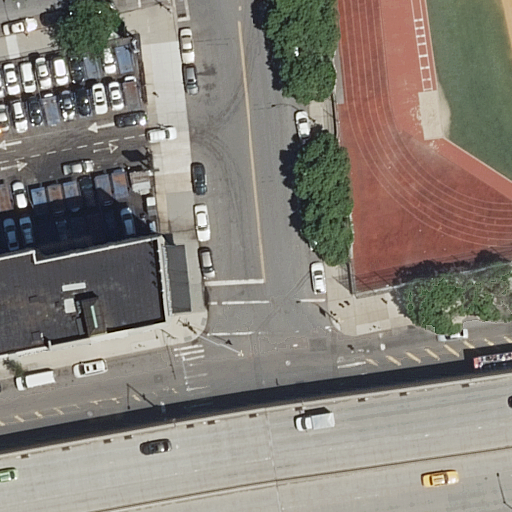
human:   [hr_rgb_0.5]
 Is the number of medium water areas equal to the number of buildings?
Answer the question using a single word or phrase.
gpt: no

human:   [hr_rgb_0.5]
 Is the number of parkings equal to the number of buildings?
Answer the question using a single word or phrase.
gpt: yes

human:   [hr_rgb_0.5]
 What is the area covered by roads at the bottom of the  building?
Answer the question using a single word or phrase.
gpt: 0m2

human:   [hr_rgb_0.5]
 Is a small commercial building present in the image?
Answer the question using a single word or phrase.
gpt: no

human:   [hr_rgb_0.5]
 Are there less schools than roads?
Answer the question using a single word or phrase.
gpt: yes

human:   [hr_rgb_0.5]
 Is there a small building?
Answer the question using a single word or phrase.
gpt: no

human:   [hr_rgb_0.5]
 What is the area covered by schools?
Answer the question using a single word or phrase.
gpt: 4977m2

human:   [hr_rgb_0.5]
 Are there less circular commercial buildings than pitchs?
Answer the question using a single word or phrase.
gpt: yes

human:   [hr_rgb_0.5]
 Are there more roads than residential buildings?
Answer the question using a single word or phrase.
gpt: yes

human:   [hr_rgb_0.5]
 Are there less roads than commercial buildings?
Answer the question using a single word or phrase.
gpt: no

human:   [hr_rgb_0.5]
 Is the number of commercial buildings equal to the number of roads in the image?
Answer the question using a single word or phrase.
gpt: no

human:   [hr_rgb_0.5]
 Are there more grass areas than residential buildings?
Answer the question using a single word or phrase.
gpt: no

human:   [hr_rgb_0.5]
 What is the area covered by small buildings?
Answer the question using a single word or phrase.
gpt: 0m2

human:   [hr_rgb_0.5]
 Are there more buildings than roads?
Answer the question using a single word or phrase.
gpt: no

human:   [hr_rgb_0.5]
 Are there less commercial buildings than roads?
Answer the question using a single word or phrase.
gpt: yes

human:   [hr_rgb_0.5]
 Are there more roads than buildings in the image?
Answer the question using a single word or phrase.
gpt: yes

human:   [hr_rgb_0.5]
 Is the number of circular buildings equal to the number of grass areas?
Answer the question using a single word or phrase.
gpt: no

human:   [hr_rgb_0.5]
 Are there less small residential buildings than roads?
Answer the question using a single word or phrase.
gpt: yes

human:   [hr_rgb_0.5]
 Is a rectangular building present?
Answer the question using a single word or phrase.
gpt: no

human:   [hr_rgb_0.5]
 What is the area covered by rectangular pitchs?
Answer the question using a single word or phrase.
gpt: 1792m2

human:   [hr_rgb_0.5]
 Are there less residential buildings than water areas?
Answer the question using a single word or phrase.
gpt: no

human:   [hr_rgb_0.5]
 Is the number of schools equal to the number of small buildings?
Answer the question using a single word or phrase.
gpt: no

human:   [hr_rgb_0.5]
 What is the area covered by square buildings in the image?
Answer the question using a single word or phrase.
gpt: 0m2

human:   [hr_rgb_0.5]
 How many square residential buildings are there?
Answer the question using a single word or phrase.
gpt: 0

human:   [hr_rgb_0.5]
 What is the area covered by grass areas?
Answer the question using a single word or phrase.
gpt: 2817m2

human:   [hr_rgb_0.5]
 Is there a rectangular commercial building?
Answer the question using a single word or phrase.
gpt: no

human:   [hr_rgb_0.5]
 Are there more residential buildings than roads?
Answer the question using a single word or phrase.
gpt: no

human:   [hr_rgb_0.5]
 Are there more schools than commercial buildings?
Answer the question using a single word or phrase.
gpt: yes

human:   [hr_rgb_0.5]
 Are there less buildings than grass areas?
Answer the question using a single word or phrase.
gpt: no

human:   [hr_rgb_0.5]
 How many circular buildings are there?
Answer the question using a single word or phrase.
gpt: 0

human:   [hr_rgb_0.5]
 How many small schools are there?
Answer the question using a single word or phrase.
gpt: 0

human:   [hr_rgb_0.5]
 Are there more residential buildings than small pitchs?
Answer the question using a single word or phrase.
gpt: yes

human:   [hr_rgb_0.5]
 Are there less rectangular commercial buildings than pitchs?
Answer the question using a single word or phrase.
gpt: yes

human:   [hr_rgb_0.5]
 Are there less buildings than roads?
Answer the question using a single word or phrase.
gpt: yes

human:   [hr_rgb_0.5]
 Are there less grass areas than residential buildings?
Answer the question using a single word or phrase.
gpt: no

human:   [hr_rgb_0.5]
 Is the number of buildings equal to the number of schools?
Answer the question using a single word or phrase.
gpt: yes